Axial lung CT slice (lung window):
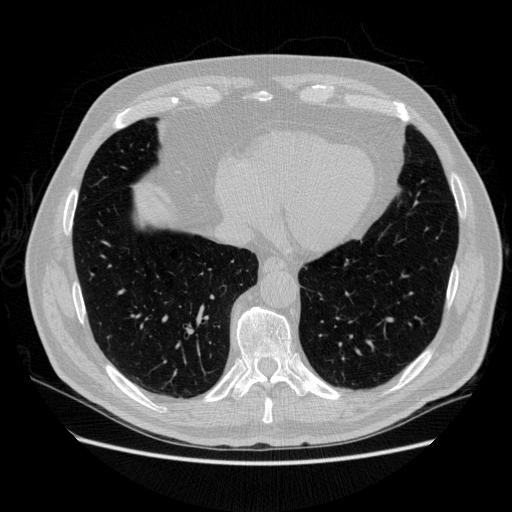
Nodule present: no